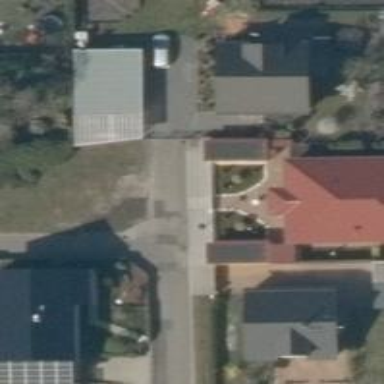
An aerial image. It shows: Asphalt road in residential area.